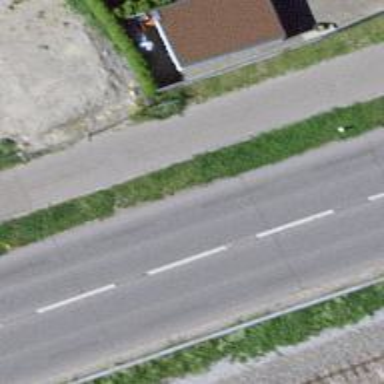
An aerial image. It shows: Asphalt sidewalk path.